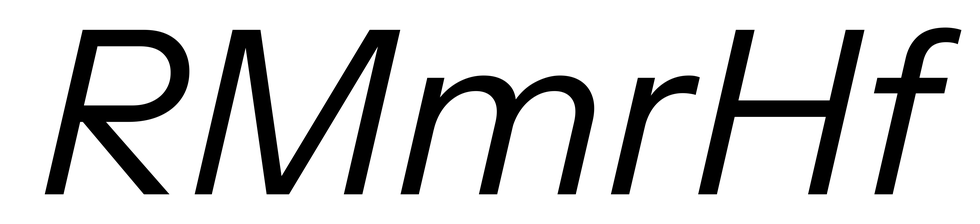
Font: InstrumentSans-Italic_Italic